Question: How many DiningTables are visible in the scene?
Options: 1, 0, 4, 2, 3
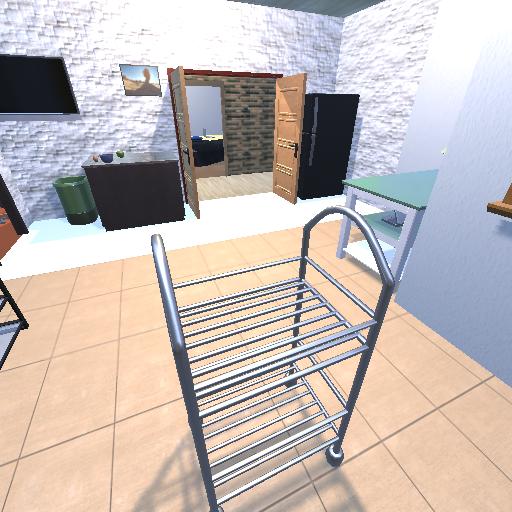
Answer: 1